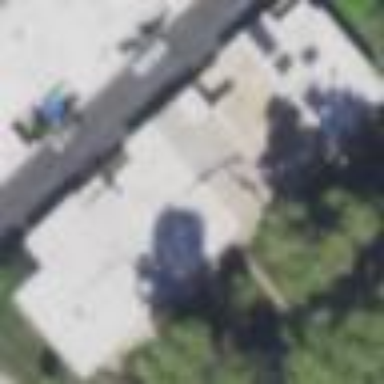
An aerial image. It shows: Terrace building.